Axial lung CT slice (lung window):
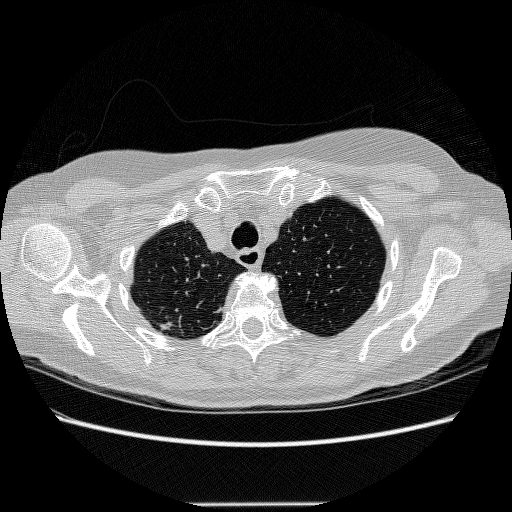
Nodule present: no